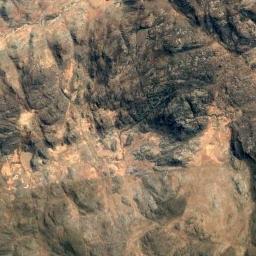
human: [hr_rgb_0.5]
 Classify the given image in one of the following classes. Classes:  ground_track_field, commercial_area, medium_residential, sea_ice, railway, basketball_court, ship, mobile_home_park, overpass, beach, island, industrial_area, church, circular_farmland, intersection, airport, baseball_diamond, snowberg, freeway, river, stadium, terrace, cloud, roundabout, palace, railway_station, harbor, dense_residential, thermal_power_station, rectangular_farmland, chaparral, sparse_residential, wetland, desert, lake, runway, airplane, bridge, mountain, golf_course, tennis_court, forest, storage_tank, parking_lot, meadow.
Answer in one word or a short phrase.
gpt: mountain